Question: I have standard select list - <URL>
I need to make it beautiful

Beautiful select made using Bootstrap framework.
Here is html:
'''
.field select{
width:300px;
font-size: 14px;
border: 1px solid rgba(98,141, 40, 0.5);
border-radius:5px;
-moz-box-shadow: inset 0 0 1px 1px rgba(98,141, 40, 0.2);
-webkit-box-shadow: inset 0 0 1px 1px rgba(98,141, 40, 0.2);
box-shadow: inset 0 0 1px 1px rgba(98,141, 40, 0.2);
}
'''
Box-shadow isn't adding, I want to style view of option's list.
How I can change arrow?
How I can make it looking good? Should I do this using CSS or jQuery?
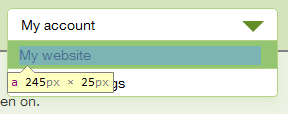
Answer: There are a lot of jQuery plugins you can use, just google for "select plugin jquery".
One of my fav. is <URL>.